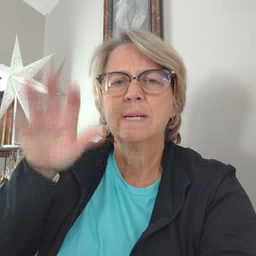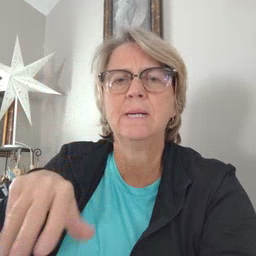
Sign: rain